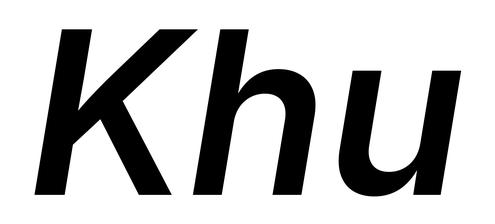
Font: Inter-Italic_SemiBold_Italic